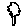
Label: tree